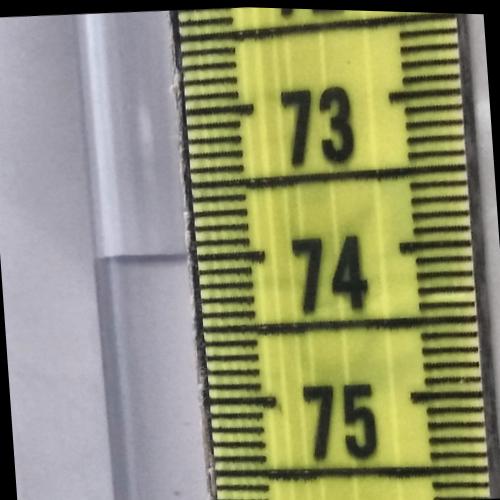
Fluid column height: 74.0 cm